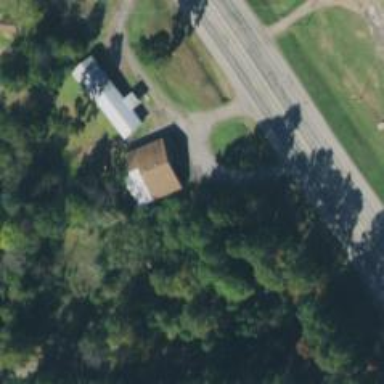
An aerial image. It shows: Veterinary facility.